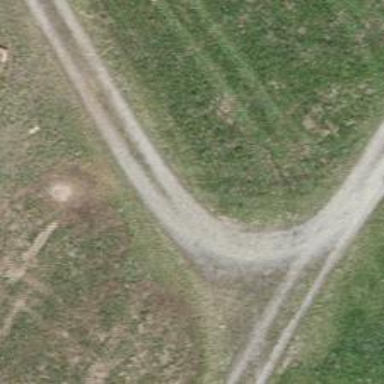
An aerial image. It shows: Track with grade2 tracktype.